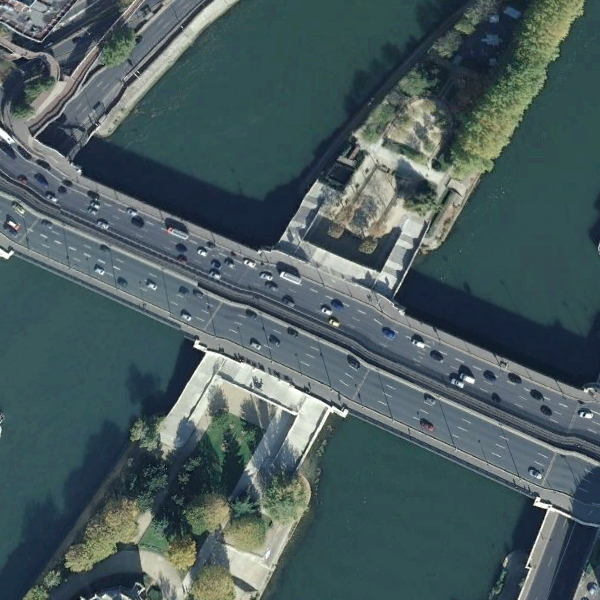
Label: Bridge